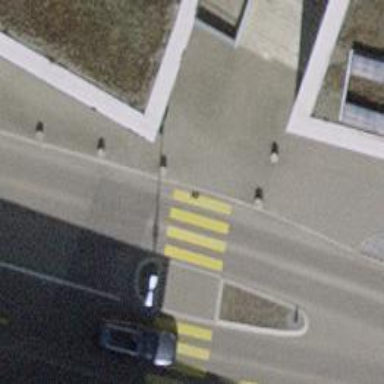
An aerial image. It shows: Bollard barrier.